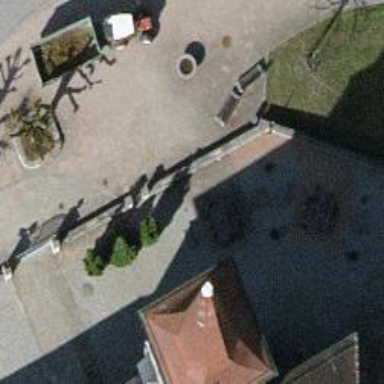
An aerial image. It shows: Fountain.